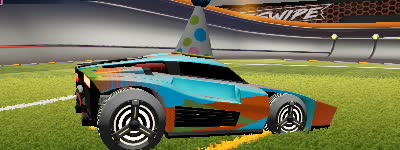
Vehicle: breakout